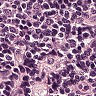
Metastatic tissue present: no